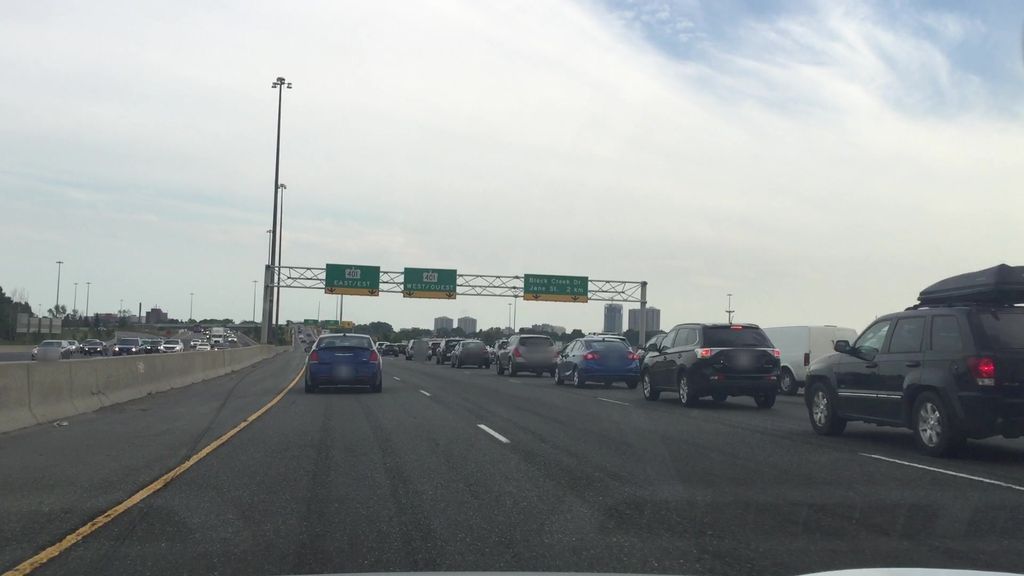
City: toronto